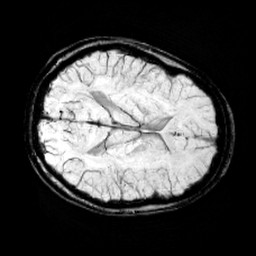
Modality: minIP
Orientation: axial
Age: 13
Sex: female
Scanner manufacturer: siemens
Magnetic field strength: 3 T
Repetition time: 0.027 s
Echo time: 0.02 s